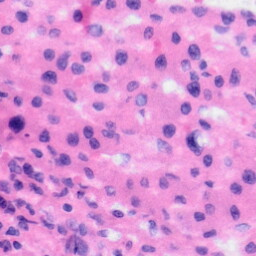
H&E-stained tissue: Liver